Interaction volume radius: 10 \u00c5
Interaction volume height: 20 \u00c5
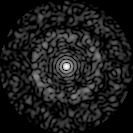
Disorder parameter: 0.8272